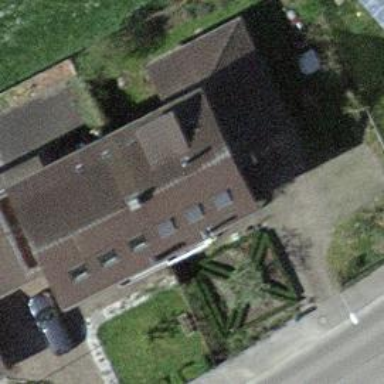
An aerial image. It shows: Terrace building with gabled roof.